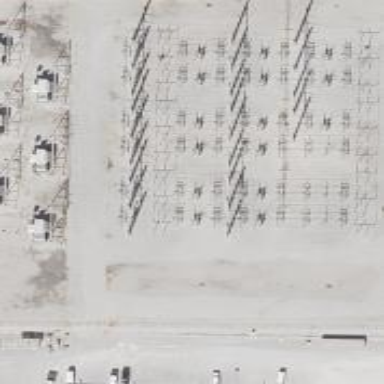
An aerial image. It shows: Switch for power supply.